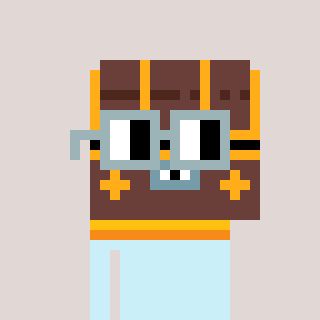
a pixel art character with square dark gray glasses, a treasure chest-shaped head and a cold-colored body on a warm background